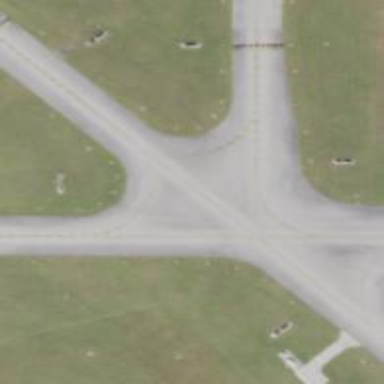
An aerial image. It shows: Image of taxiway at airport.